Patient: sex F, age 75
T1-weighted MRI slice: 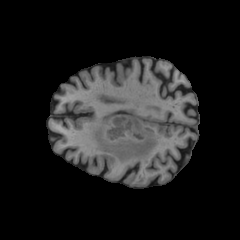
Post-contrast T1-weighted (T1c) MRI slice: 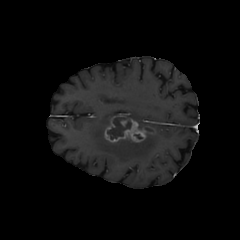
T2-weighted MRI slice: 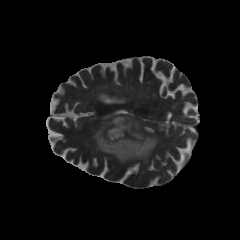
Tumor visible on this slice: yes
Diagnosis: Glioblastoma, IDH-wildtype
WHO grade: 4